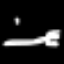
Label: fork